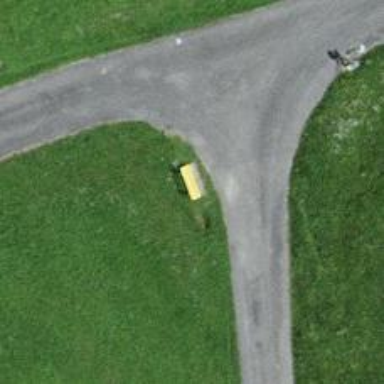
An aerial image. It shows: Bench.